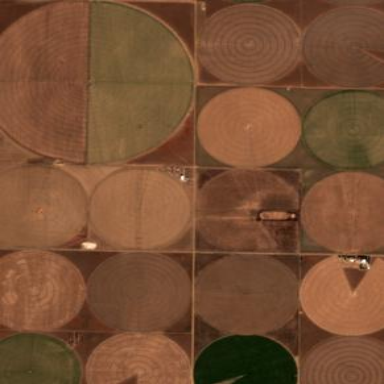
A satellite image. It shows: Farmland with pivot irrigation system.